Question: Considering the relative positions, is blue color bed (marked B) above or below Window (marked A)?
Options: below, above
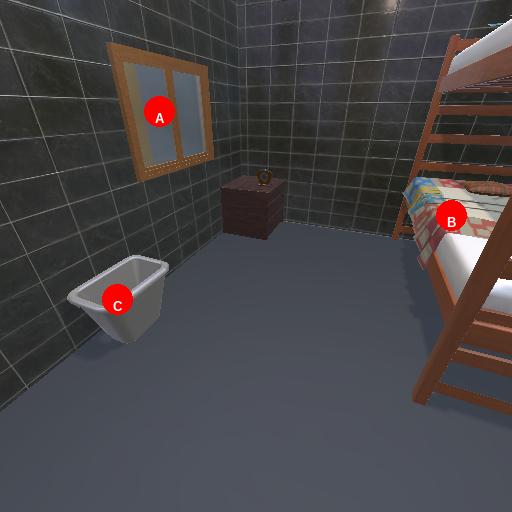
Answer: below